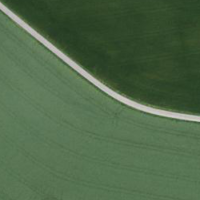
EUNIS habitat code: 52
Species observed at this site:
Convolvulus arvensis